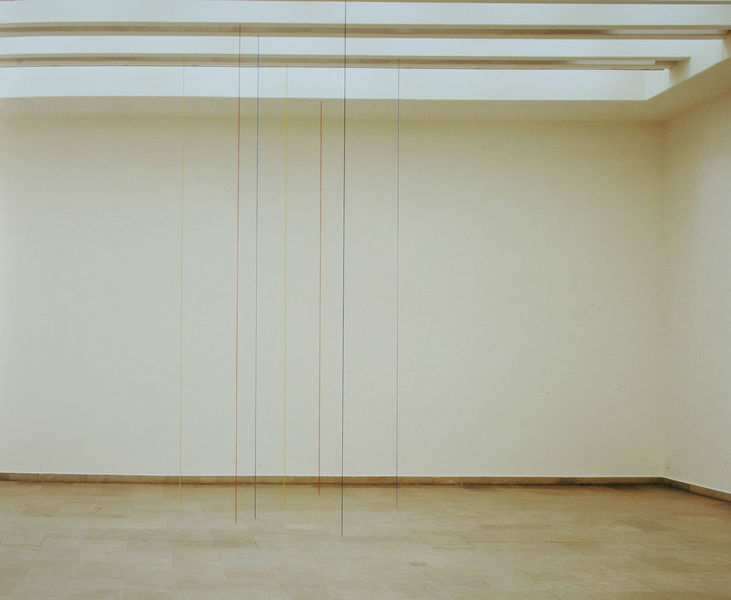
Künstler: Fred Sandback
Schlagwörter: blau, gelb, grün, hell, licht, raum, weiss, rot, boden, schnur, schnüre, ecke, creme, farben, leere, modern, farbe, linien, wolle, gerade, linear, grafisch, fliesen, senkrecht, stäbe, gespannt, sieben, museum, fäden, primärfarben, installation, dreidimensional, vertikal, primärfarbe, raumecke, minimalism, indirektes licht, verbinden